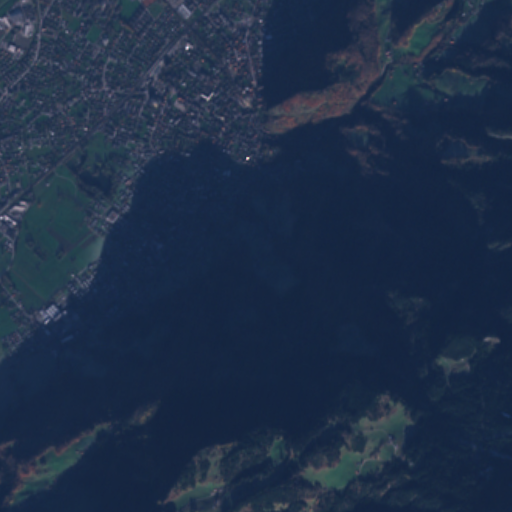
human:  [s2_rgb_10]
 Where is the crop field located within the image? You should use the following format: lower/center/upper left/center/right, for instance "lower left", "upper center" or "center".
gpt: The crop field is located in the upper left of the image.
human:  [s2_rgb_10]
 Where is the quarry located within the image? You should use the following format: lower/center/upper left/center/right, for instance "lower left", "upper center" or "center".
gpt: The quarry is located in the lower right of the image.
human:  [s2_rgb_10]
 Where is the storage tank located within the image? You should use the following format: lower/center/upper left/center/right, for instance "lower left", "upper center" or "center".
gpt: The storage tank is located in the upper left of the image.
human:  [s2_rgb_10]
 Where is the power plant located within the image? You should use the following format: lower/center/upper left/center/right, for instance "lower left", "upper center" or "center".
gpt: There is no power plant in the image.